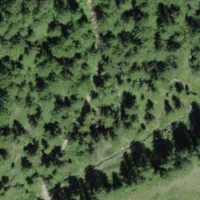
EUNIS habitat code: 41
Species observed at this site:
Chamaenerion angustifolium
Tussilago farfara